Question: The question might seem stupid. but i really can't find what i should type on the "Add spacing under element" text box to achieve the spacing from the CMS and not hard-coded.
In an element properties you can see this window:

Umbraco version 7.2.5 assembly: 1.0.5610.18894
Free License for now but planning to get one this week.
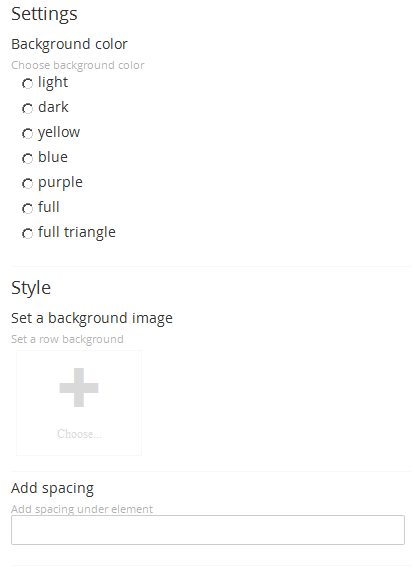
Answer: Okay I got your point. You are using Grid Layout.
By default Umbraco Grid layout datatype have setting class and styling background image as below

This can be found in Developer -> Datatypes - > datatype you have created with "Grid Layout", You can find data type name in Setting->Document types -> Name of home doc type -> generic properties
You can change settings and styles by clicking edit, it contains json data as below. This is default value
For setting
'''
[
{
"label": "Class",
"description": "Set a css class",
"key": "class",
"view": "textstring"
}
]
'''
For Style
'''
[
{
"label": "Set a background image",
"description": "Set a row background",
"key": "background-image",
"view": "imagepicker",
"modifier": "url({0})"
}
]
'''
Get full details on <URL>
> Now your scenario.
I think according to description, you have used this to add padding-bottom or margin-bottom style on the element. So you must use values like "20px" or "10px". Try only numbers like "10" if this don't work